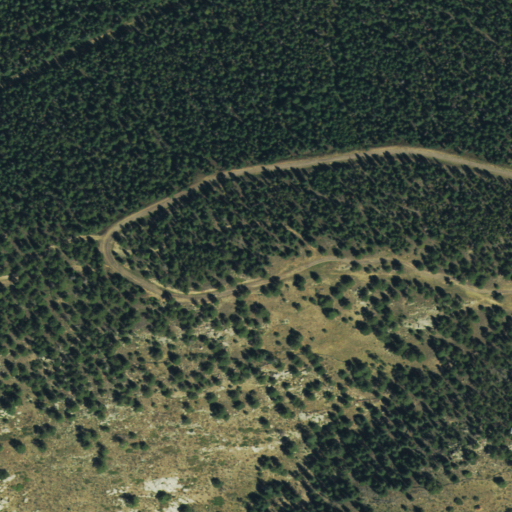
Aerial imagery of mountain in Colorado named Krinder Peak containing evergreen forest and shrub